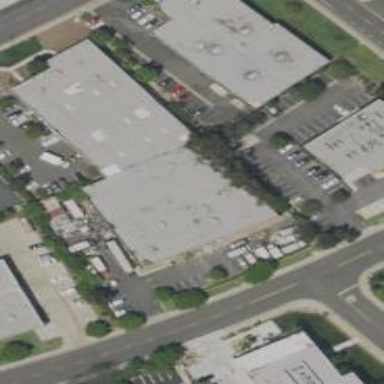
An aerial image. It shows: Commercial building.